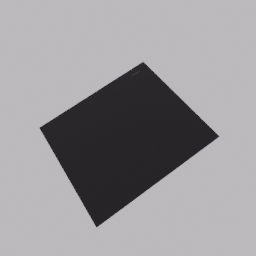
Label: appliances